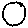
Label: circle